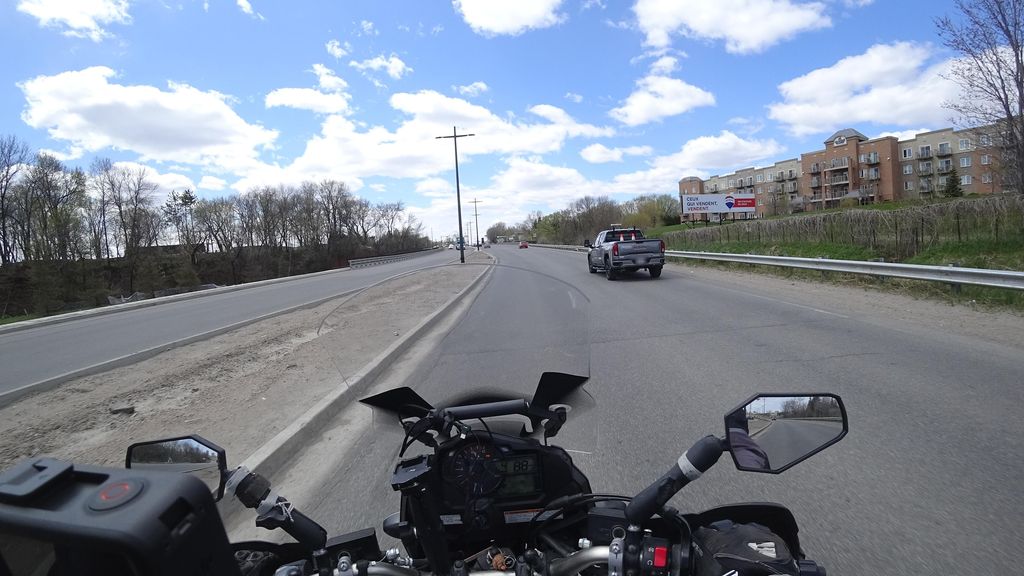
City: quebec_city